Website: bh-photo
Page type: cross-sells
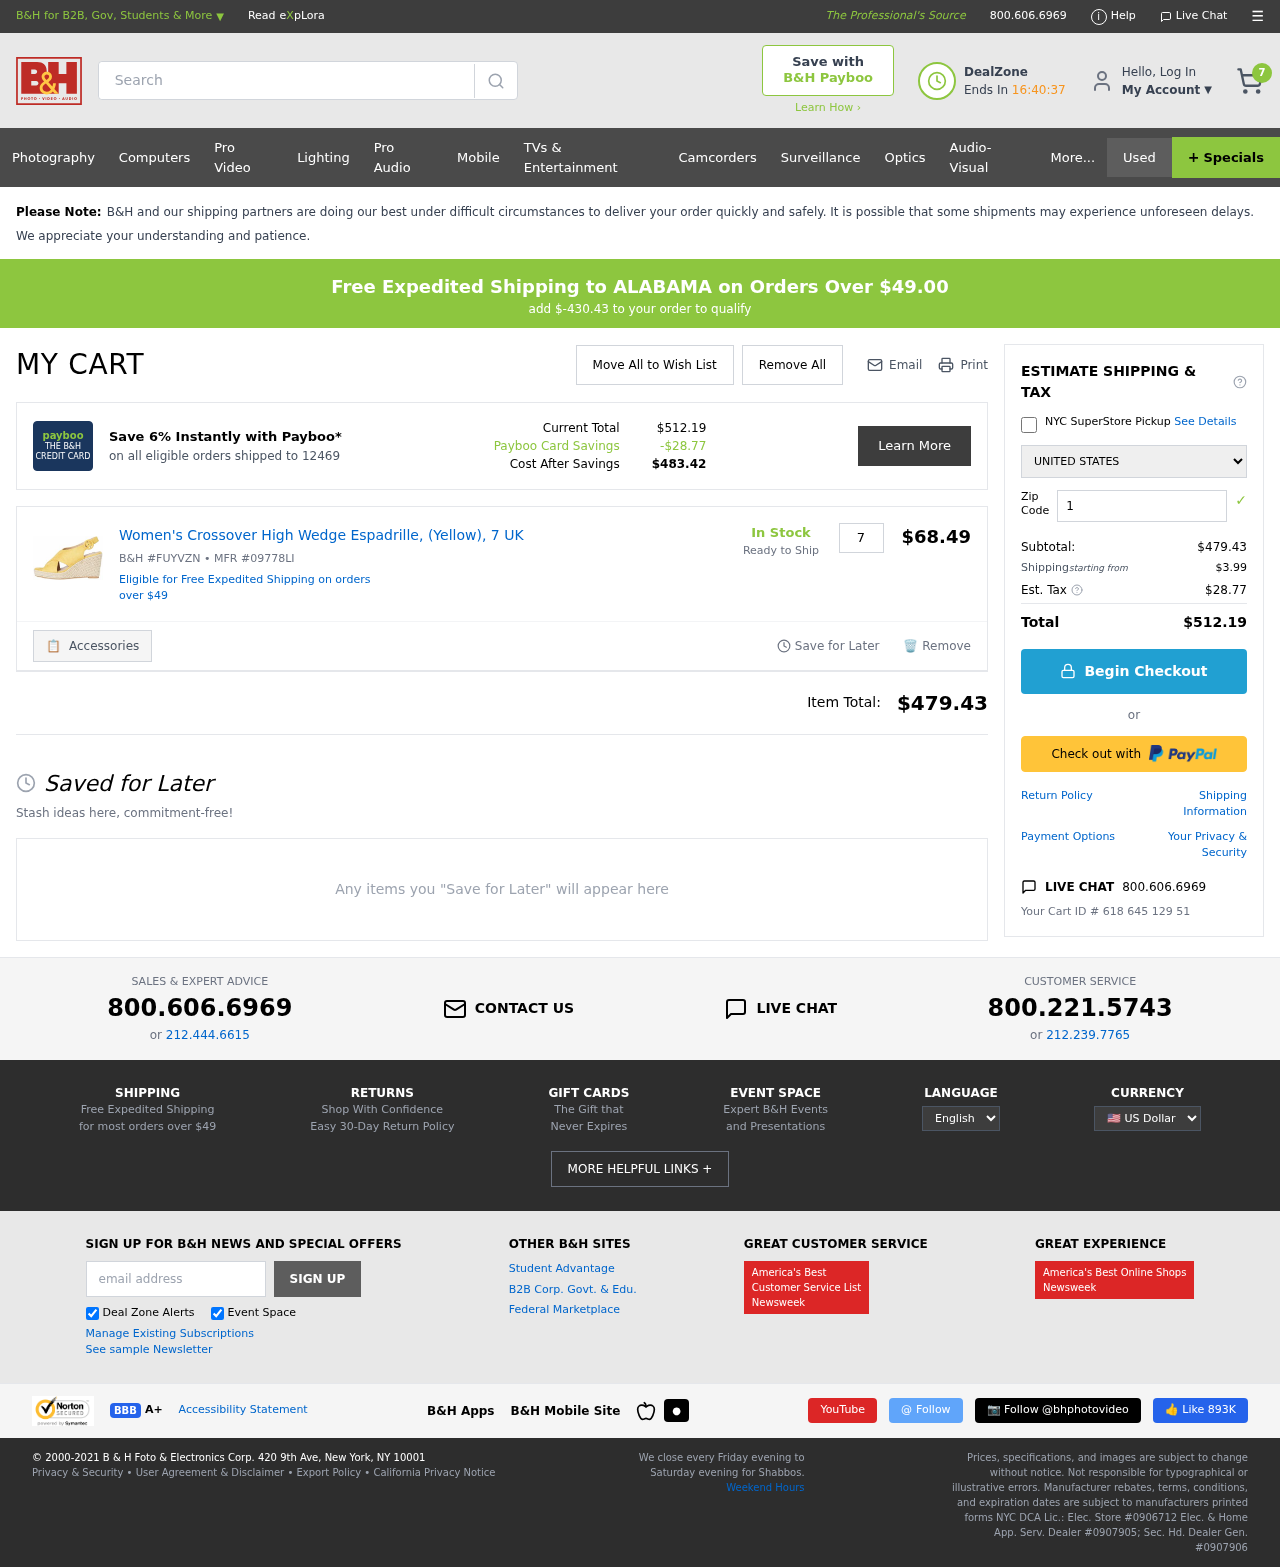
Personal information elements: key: PII_COUNTRY
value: United States
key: PII_POSTCODE
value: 12469
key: PII_STATE
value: ALABAMA
Product elements: key: PRODUCT1_NAME
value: Women's Crossover High Wedge Espadrille, (Yellow), 7 UK
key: PRODUCT1_PRICE
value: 68.49
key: PRODUCT1_QUANTITY
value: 7
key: PRODUCT1_SKU
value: B&H #FUYVZN
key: PRODUCT1_MFR
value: MFR #09778LI
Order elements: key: ORDER_NUM_ITEMS
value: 7
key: SHIPPING_THRESHOLD_REMAINING
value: $-430.43
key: ORDER_TOTAL
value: $512.19
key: ORDER_SUBTOTAL
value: $479.43
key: ORDER_SHIPPING_COST
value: $3.99
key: ORDER_TAX
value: $28.77
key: ORDER_ID
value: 618 645 129 51
Search elements: key: HEADER_SEARCH
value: Search
Other elements: key: PAYBOO_SAVINGS
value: -$28.77
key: COST_AFTER_SAVINGS
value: $483.42